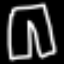
Label: pants